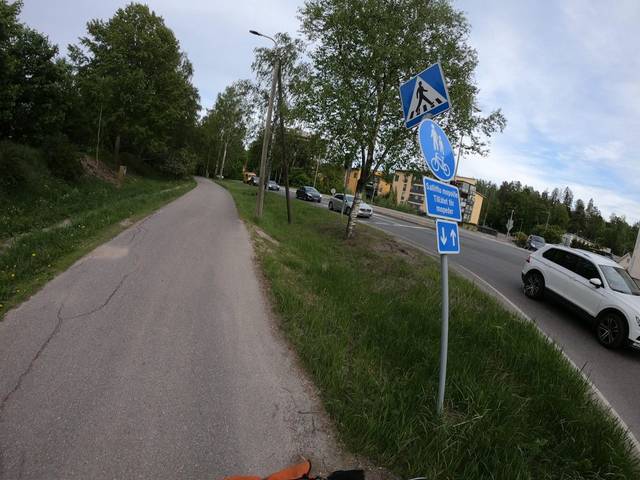
Region: Finland
Coordinates: 60.224, 24.707